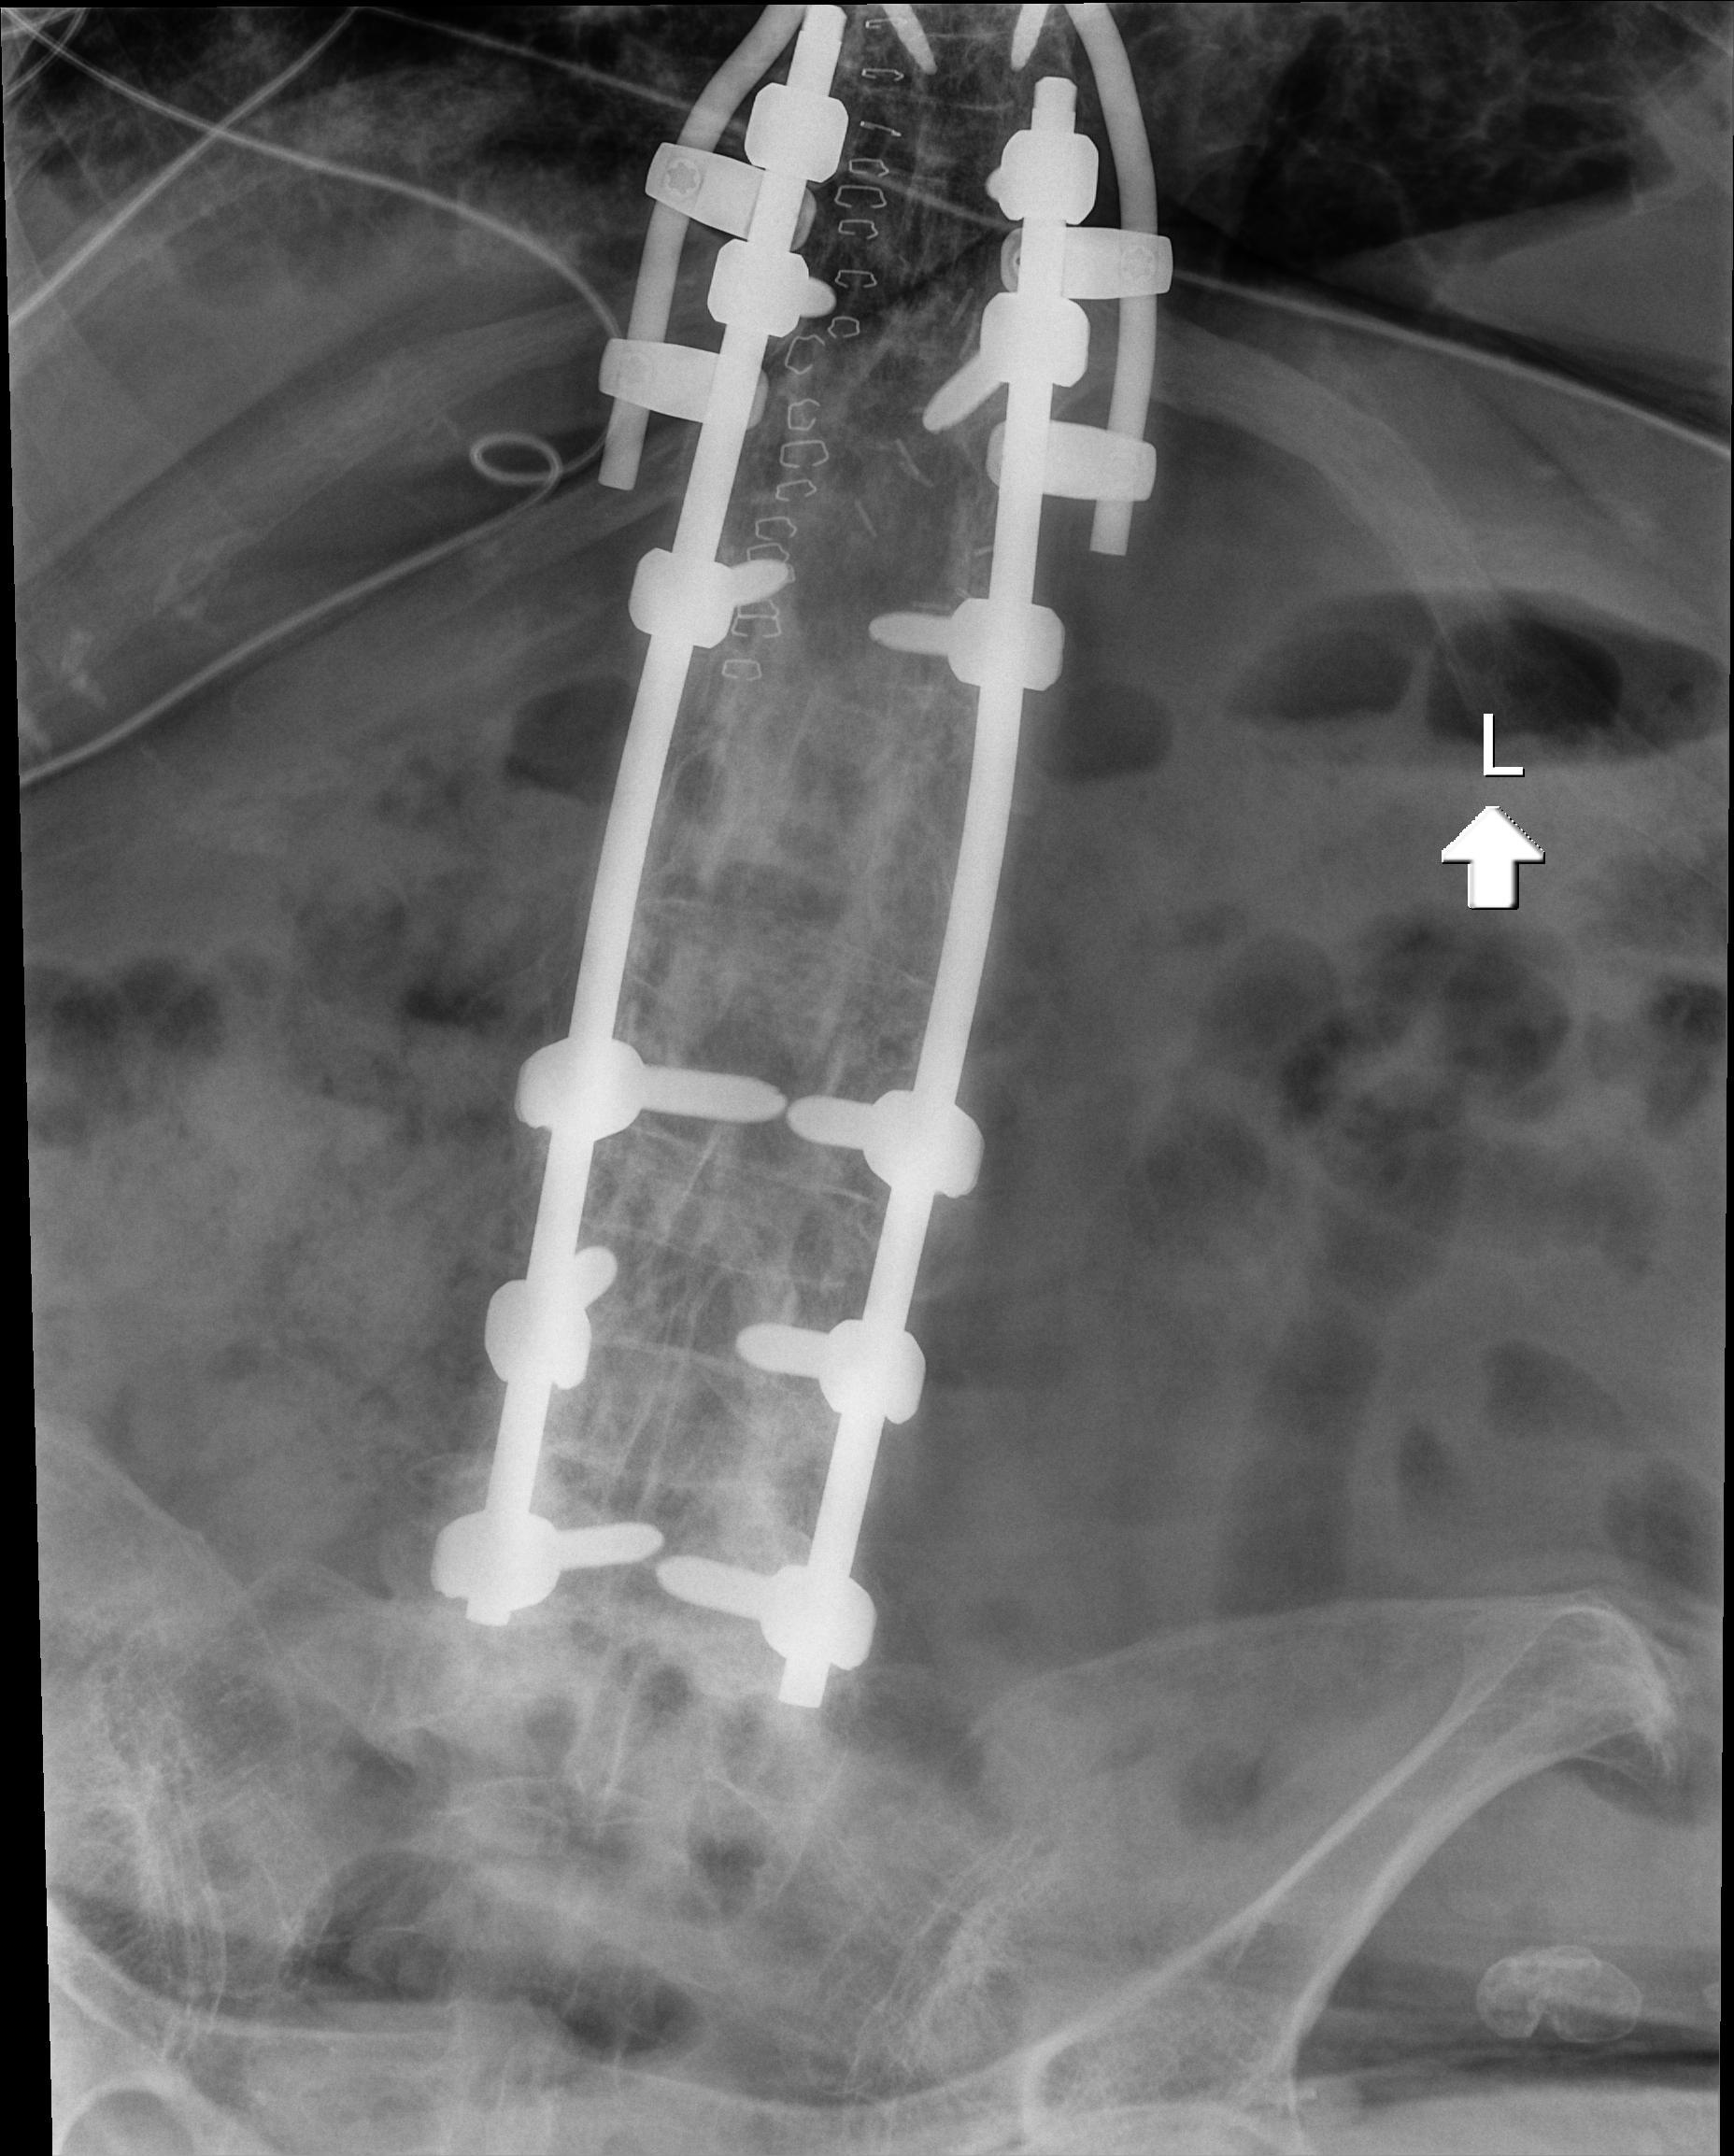
View: AP
Implant manufacturer: medtronic solera